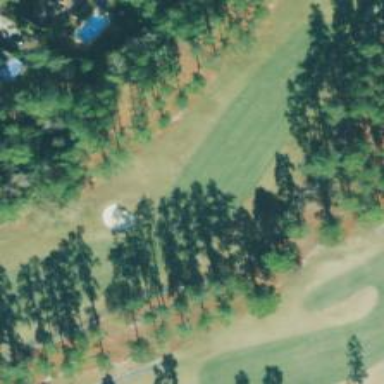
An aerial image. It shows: View of golf hole.